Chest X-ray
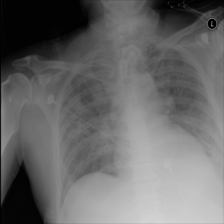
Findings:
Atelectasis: negative
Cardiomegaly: negative
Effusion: negative
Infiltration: negative
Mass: negative
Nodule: negative
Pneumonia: negative
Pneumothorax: negative
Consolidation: negative
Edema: negative
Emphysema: negative
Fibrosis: negative
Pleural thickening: negative
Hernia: negative